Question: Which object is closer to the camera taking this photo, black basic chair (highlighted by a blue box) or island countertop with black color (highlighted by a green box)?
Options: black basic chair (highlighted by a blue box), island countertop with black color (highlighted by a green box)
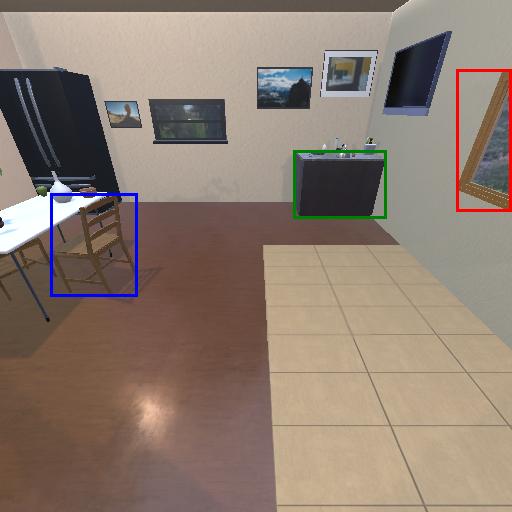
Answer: black basic chair (highlighted by a blue box)